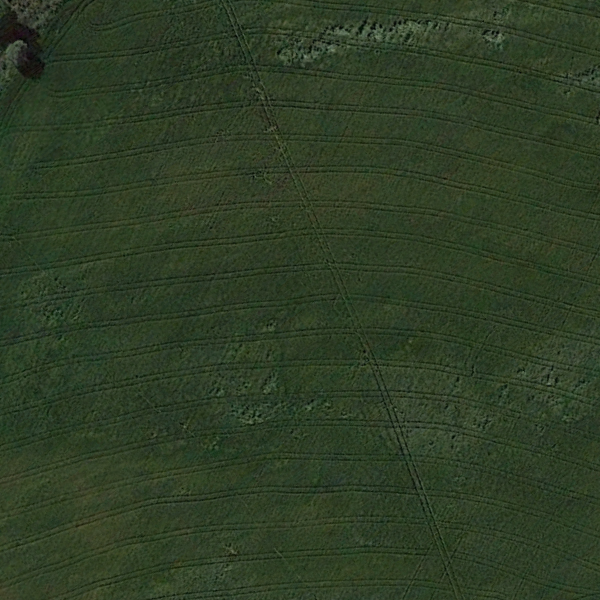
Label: Meadow